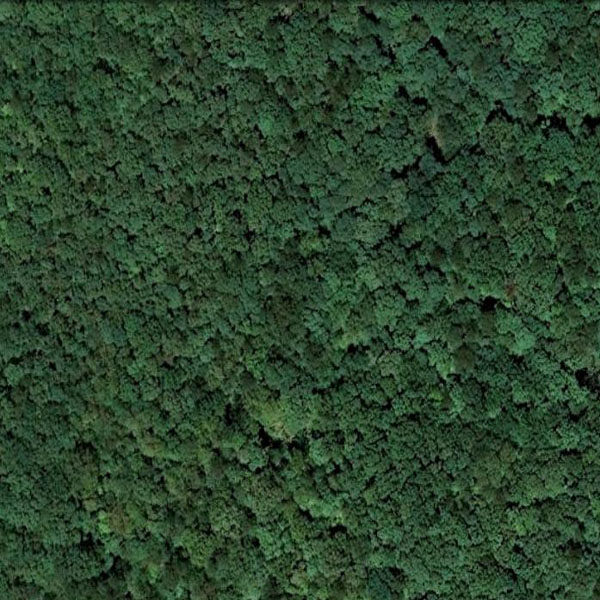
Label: Forest